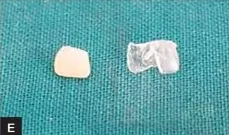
Strip crown teared off, crown prepared.
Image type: medical_photograph (other_medical_photograph)